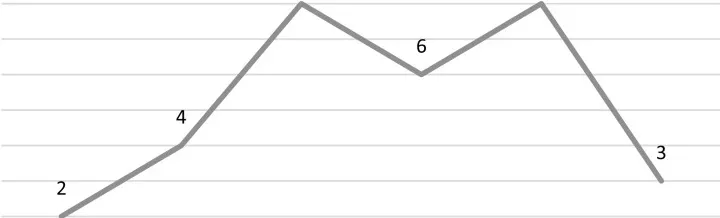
Number of citations per year:Zhang et al. paper.
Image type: pathology (immunostaining)